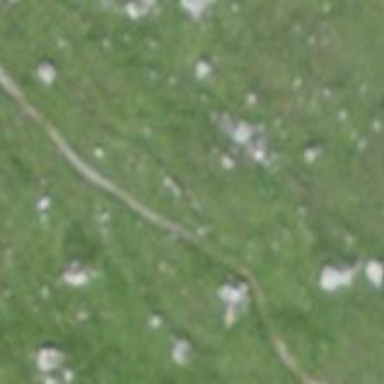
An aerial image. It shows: Ground path.